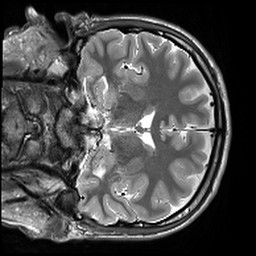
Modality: T2w
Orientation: coronal
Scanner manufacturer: siemens
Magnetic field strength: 3 T
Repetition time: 10.64 s
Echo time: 0.05 s